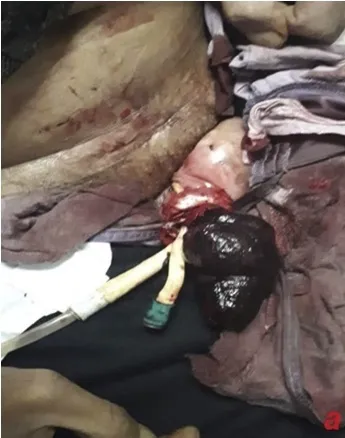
A. Necrosis of glans and distal two thirds of penis was with a partial amputation and section of the urethra.
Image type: medical_photograph (other_medical_photograph)